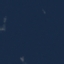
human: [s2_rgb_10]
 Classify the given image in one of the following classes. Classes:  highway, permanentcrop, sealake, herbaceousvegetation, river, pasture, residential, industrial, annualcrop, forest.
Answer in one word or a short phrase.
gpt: SeaLake